Question: I am getting an error when I try to insert an alphanumeric value into a TEXT column in a Postgres DB. This is the table definition

This is the query I am using to insert data into the table
'''
INSERT INTO sensor_data
(
time,
i1, i2, i3, i4,
i5, i6, i7, i8,
mrt,air_temperature,
humidity,tvoc, device_id)
VALUES (to_timestamp(<PHONE>) AT TIME ZONE 'UTC',
41.340000, 26.160000, 25.860000, 26.160000,
25.900000, 25.960000, 26.720000, 25.580000,
26.085000, 28.065536,
55.204773, 40.000000, 1a0032000947363339343638
);
'''
This is the error message I get
> ERROR: syntax error at or near "a0032000947363339343638"
LINE 12: 55.204773, 40.000000, 1a00320009473633...
When I enter this query, it works just fine.
'''
INSERT INTO sensor_data
(
time,
i1, i2, i3, i4,
i5, i6, i7, i8,
mrt,air_temperature,
humidity,tvoc, device_id)
VALUES (to_timestamp(<PHONE>) AT TIME ZONE 'UTC',
41.340000, 26.160000, 25.860000, 26.160000,
25.900000, 25.960000, 26.720000, 25.580000,
26.085000, 28.065536,
55.204773, 40.000000, 10032000947363339343638
);
'''
The only difference between the 2 queries is the device_id value. The insert fails when the value is '1a0032000947363339343638' and work fine when the value is '10032000947363339343638'.
Why would the insert fail when I try to insert '1a0032000947363339343638' even though the data type is a TEXT? And how do I get the table to accept 1a0032000947363339343638' for a device Id?
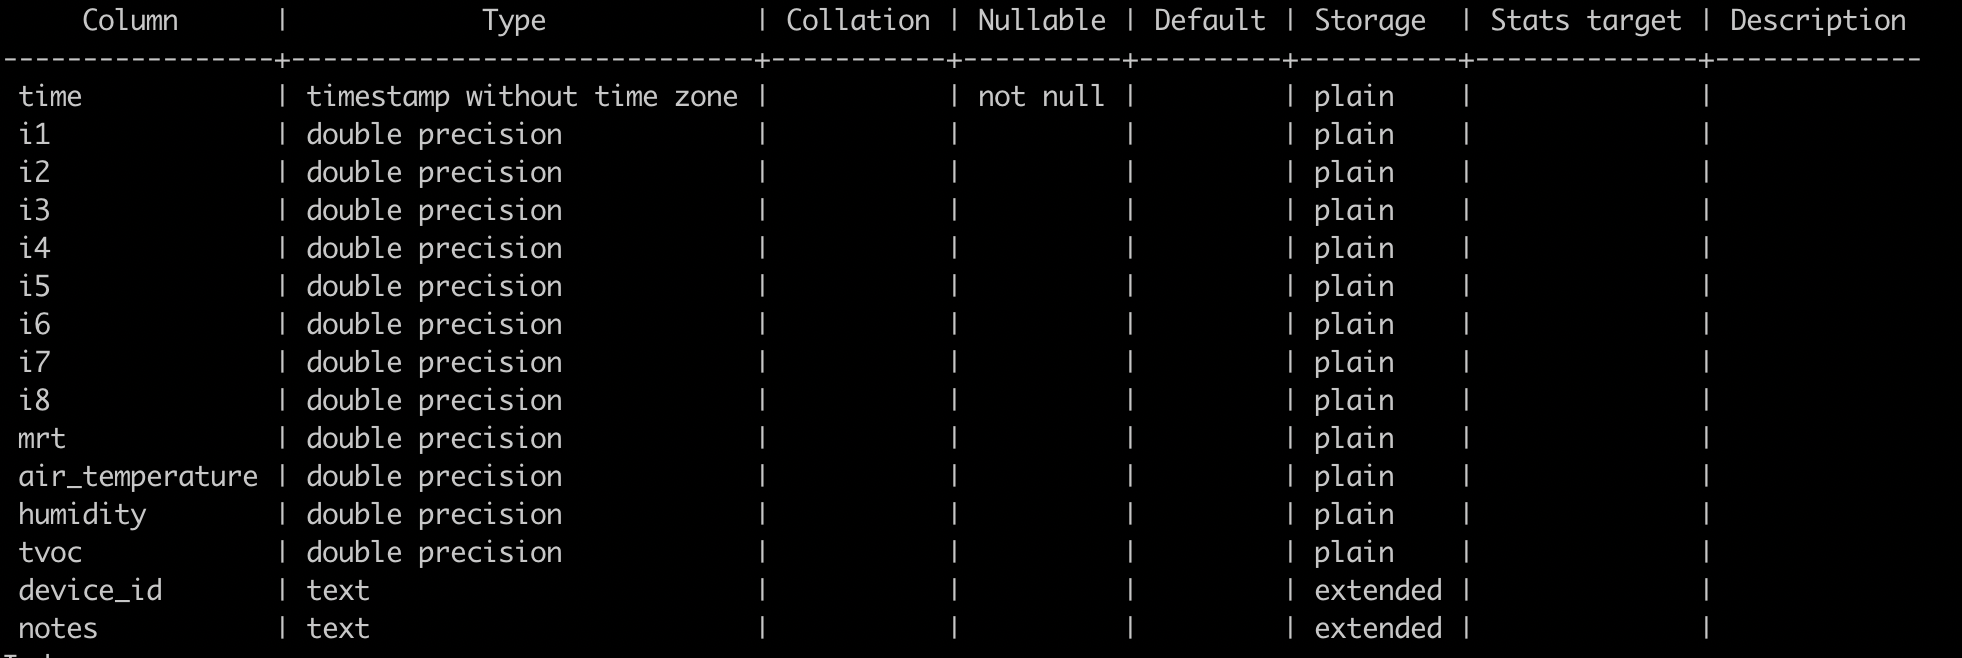
Answer: While numbers do not need to be quoted, strings must be quoted to distinguish them from other syntax and to allow for spaces.
In Postgres this must be a single quote. Other databases might allow different quoting.
'''
INSERT INTO sensor_data
(
time,
i1, i2, i3, i4,
i5, i6, i7, i8,
mrt,air_temperature,
humidity,tvoc, device_id)
VALUES (to_timestamp(<PHONE>) AT TIME ZONE 'UTC',
41.340000, 26.160000, 25.860000, 26.160000,
25.900000, 25.960000, 26.720000, 25.580000,
26.085000, 28.065536,
55.204773, 40.000000, '1a0032000947363339343638'
);
'''
You can read more in the <URL>.